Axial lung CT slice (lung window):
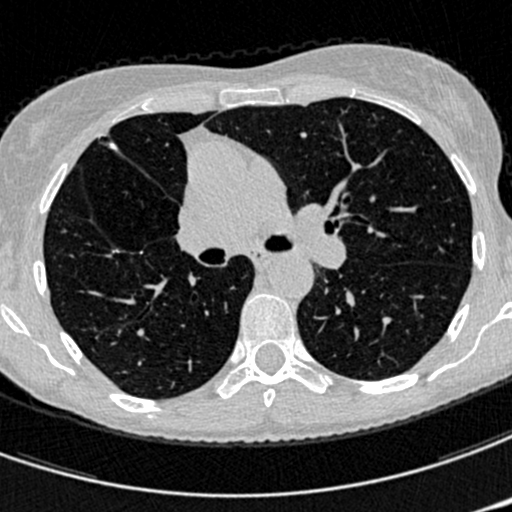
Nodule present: no